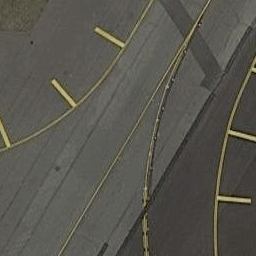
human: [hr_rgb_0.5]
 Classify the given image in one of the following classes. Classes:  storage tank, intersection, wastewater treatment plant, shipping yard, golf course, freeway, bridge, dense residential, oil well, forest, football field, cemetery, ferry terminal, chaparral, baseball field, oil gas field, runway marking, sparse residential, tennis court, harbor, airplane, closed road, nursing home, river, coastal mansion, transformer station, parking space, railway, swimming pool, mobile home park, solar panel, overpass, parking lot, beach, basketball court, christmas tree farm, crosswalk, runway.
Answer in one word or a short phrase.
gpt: runway marking